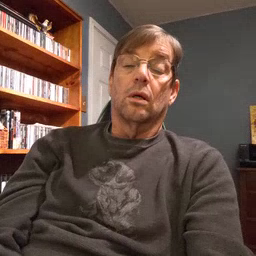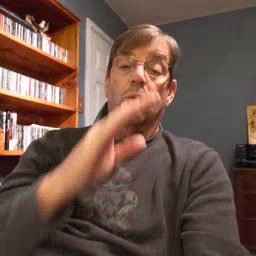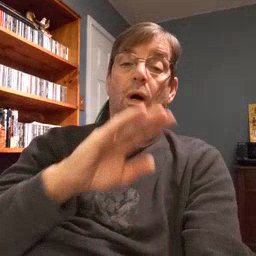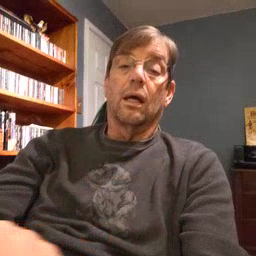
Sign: quiet